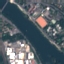
Land use / land cover: River